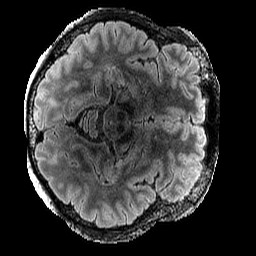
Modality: FLAIR
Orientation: axial
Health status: ill
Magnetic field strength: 3 T